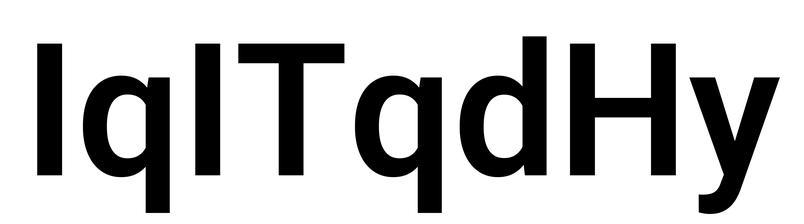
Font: Roboto_SemiBold